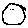
Label: circle